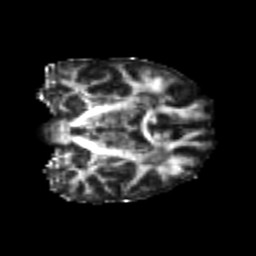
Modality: FA
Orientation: coronal
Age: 21
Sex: female
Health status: healthy
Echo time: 0.074 s